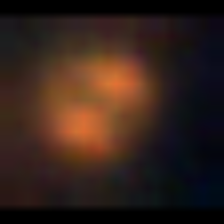
Taxon: NanoPlankton
Group: Other